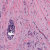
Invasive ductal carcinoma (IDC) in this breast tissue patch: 1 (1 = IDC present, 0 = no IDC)